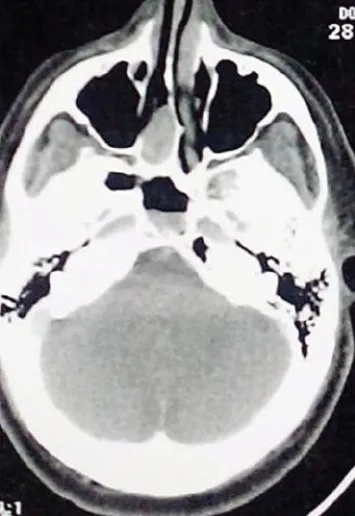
CT showing a soft tissue mass from the right nasal cavity extending to the posterior ethmoid air cells. Inflammatory changes are present to the right sphenoid sinus.
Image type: radiology (ct)